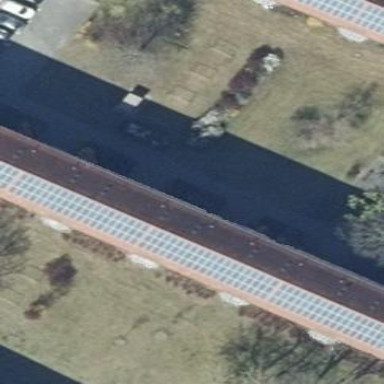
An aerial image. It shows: Building equipped with solar photovoltaic panel for generating electricity. The small installation is solar power generator.